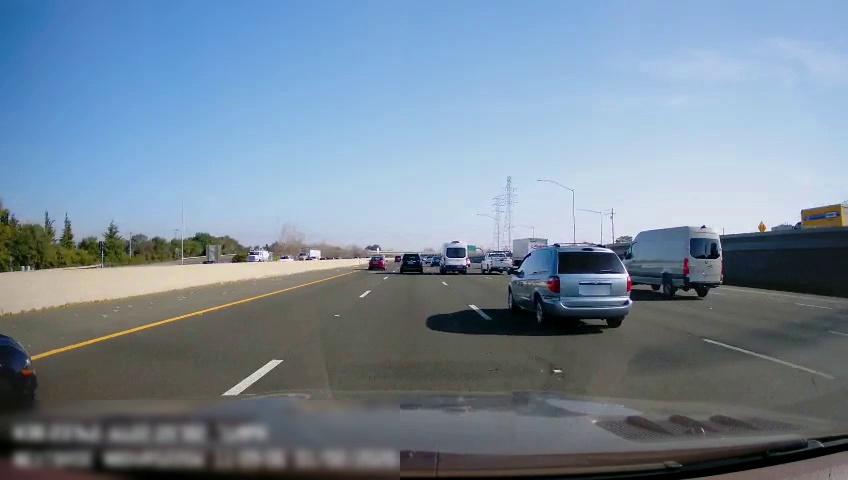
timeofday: Day
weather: Sunny
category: Drivable Space
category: Vehicles | Truck
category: Vehicles | Van
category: Vehicles | Truck
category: Vehicles | Truck
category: Vehicles | Car
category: Vehicles | Van
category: Vehicles | SUV
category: Vehicles | Van
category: Vehicles | Car
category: Vehicles | Car
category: Vehicles | Truck
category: Vehicles | Car
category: Vehicles | Truck
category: Vehicles | Car
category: Lanes | Alternate Lane
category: Lanes | Current Lane
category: Lanes | Current Lane
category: Lanes | Alternate Lane
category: Lanes | Alternate Lane
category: Lanes | Alternate Lane
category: Lanes | Alternate Lane
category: Traffic | Signs